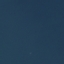
Land use / land cover: SeaLake